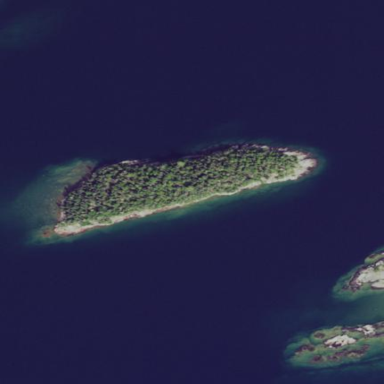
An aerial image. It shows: Islet.